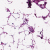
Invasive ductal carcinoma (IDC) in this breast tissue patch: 0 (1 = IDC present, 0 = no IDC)